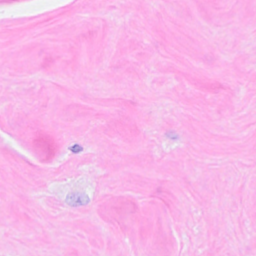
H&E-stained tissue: Breast